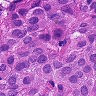
Metastatic tissue present: yes